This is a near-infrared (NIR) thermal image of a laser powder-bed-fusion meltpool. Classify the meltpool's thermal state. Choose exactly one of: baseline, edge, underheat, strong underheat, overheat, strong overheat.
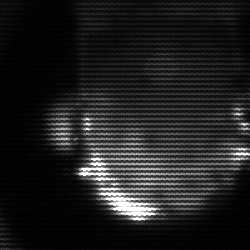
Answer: baseline